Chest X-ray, AP view. Patient: 22 years old, sex F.
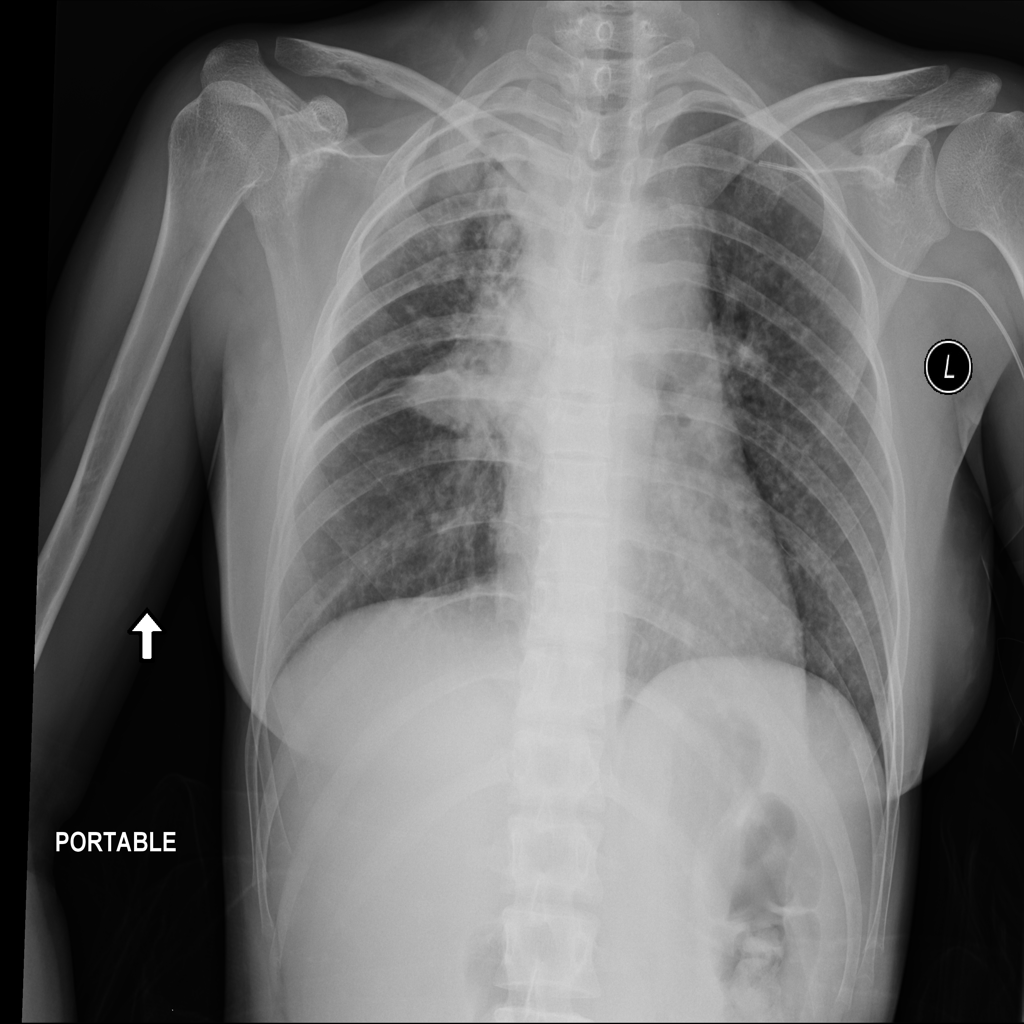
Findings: Infiltration, Nodule